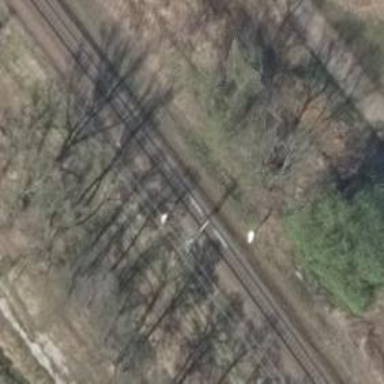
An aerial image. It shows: Isolated track section for railway.